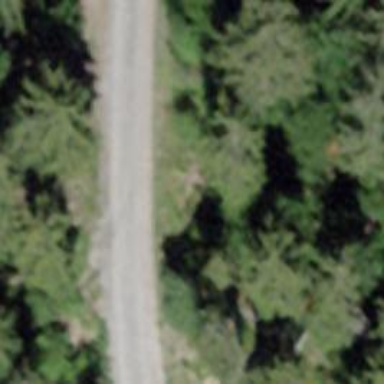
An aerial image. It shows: Unpaved service road.